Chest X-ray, PA view. Patient: 55 years old, sex F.
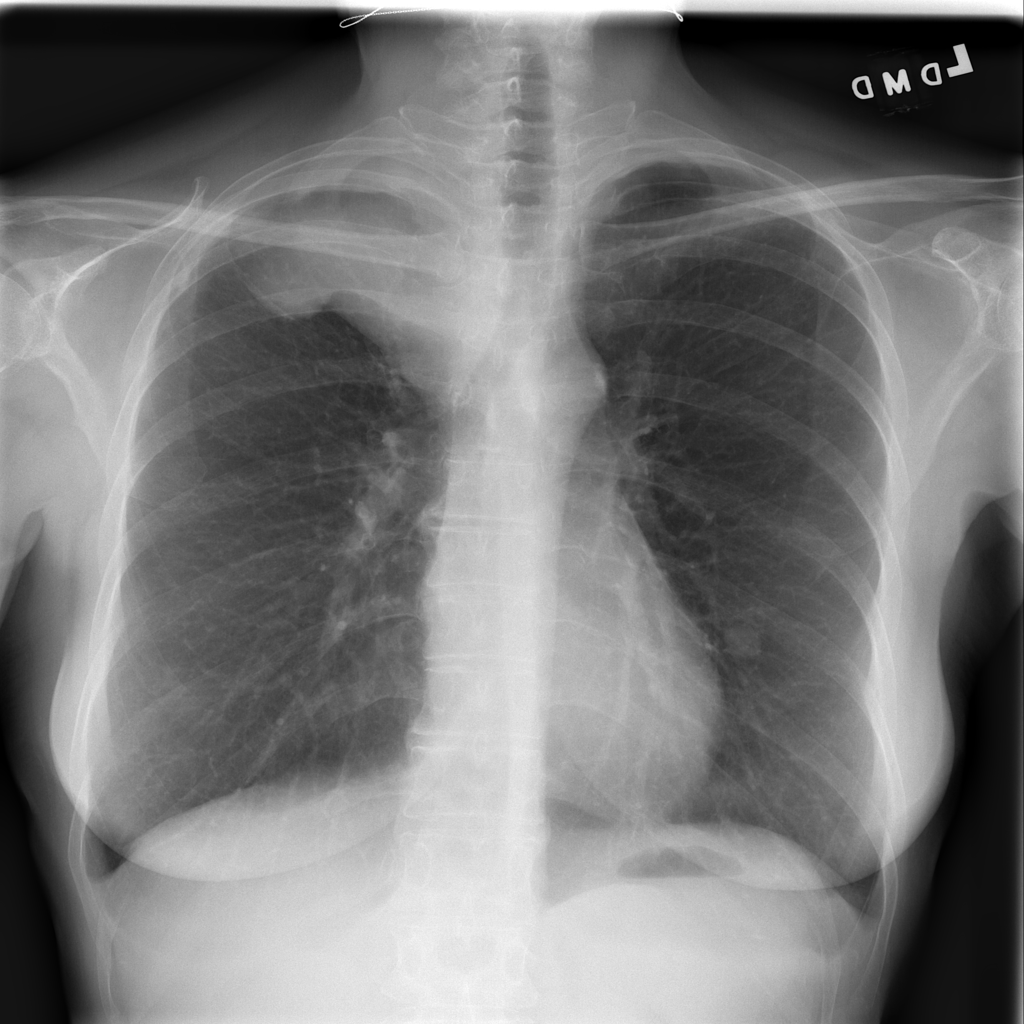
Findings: No Finding